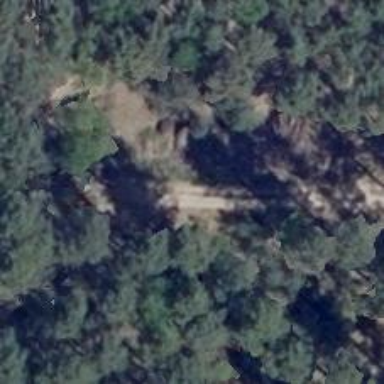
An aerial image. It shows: Sandy track road with grade 4 track type.